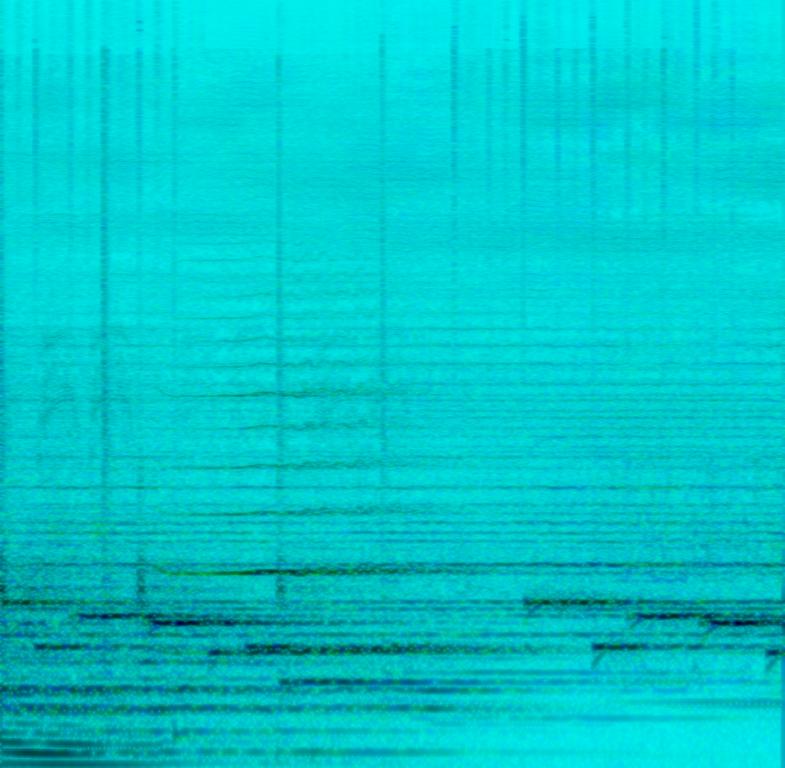
This music is instrumental. The tempo is medium with an intense didgeridoo harmony, violin melody and keyboard accompaniment. The music is eerie,suspenseful; grim, sinister, scary and spooky. It is the sound track of a movie.